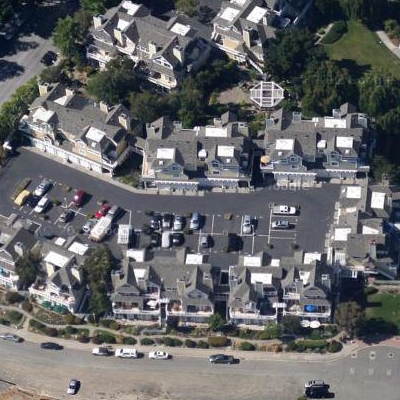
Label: Resident